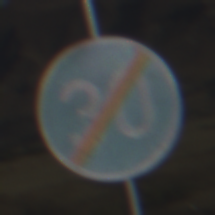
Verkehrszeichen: EndeMindestgeschwindigkeit
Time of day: MorningAfternoon
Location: Outdoor (Nature)
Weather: PartlyCloudy
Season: NotSpecified
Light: Natural